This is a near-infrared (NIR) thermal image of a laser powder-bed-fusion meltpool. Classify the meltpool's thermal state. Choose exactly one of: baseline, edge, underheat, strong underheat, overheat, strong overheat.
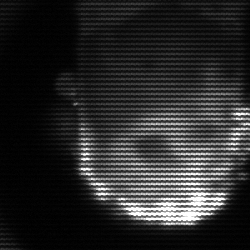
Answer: baseline